Question: I don't know what this effect is called, but this image will most defiantly ring a bell for you.

Can you see the tasks (the last item in the menu)? when you scrollup and the menu elements go down, they look like they are fading into the main div.
well, that screenshot is of what I have done so far using:
'''
#mainMenu #menuList {
width: inherit;
min-width: 218px;
margin: 65px 0 46px 0;
position: absolute;
top: 0; left: 0; bottom: 0;
overflow-y: auto;
overflow-x: hidden;
text-align: left;
}
#mainMenu #menuList:before {
content: "";
width: inherit;
height: 40px;
position: fixed; top: 60px;
background: rgba(19,28,38,1);
background: -moz-linear-gradient(top, rgba(19,28,38,1) 0%, rgba(19,28,38,1) 5%, rgba(19,28,38,0) 100%);
background: -webkit-gradient(left top, left bottom, color-stop(0%, rgba(19,28,38,1)), color-stop(5%, rgba(19,28,38,1)), color-stop(100%, rgba(19,28,38,0)));
background: -webkit-linear-gradient(top, rgba(19,28,38,1) 0%, rgba(19,28,38,1) 5%, rgba(19,28,38,0) 100%);
background: -o-linear-gradient(top, rgba(19,28,38,1) 0%, rgba(19,28,38,1) 5%, rgba(19,28,38,0) 100%);
background: -ms-linear-gradient(top, rgba(19,28,38,1) 0%, rgba(19,28,38,1) 5%, rgba(19,28,38,0) 100%);
background: linear-gradient(to bottom, rgba(19,28,38,1) 0%, rgba(19,28,38,1) 5%, rgba(19,28,38,0) 100%);
filter: progid:DXImageTransform.Microsoft.gradient( startColorstr='#131c26', endColorstr='#131c26', GradientType=0 );
}
#mainMenu #menuList:after {
content: "";
width: inherit;
height: 40px;
position: fixed; bottom: 45px;
background: rgba(19,28,38,0);
background: -moz-linear-gradient(top, rgba(19,28,38,0) 0%, rgba(19,28,38,1) 95%, rgba(19,28,38,1) 100%);
background: -webkit-gradient(left top, left bottom, color-stop(0%, rgba(19,28,38,0)), color-stop(95%, rgba(19,28,38,1)), color-stop(100%, rgba(19,28,38,1)));
background: -webkit-linear-gradient(top, rgba(19,28,38,0) 0%, rgba(19,28,38,1) 95%, rgba(19,28,38,1) 100%);
background: -o-linear-gradient(top, rgba(19,28,38,0) 0%, rgba(19,28,38,1) 95%, rgba(19,28,38,1) 100%);
background: -ms-linear-gradient(top, rgba(19,28,38,0) 0%, rgba(19,28,38,1) 95%, rgba(19,28,38,1) 100%);
background: linear-gradient(to bottom, rgba(19,28,38,0) 0%, rgba(19,28,38,1) 95%, rgba(19,28,38,1) 100%);
filter: progid:DXImageTransform.Microsoft.gradient( startColorstr='#131c26', endColorstr='#131c26', GradientType=0 );
}
#mainMenu #menuList a {
color: #596B80;
display: block;
padding: 8px 15px;
}
#mainMenu #menuList a:hover {
color: #B3C3D5;
}
#mainMenu #menuList a.active,
#mainMenu #menuList a.active:hover {
color: #18BC9A;
}
'''
HTML
'''
<div id="menuList">
<a <?php href('index.php');?>><i class="icon-arrow-left"></i>Dashboard</a>
<a <?php href('members.php');?>><i class="icon-arrow-left"></i>Members</a>
<a <?php href('projects.php');?>><i class="icon-arrow-left"></i>Projects</a>
<a <?php href('tasks.php');?>><i class="icon-arrow-left"></i>Tasks</a>
</div>
'''
The problem now however, as you most likely noticed I am using DIV with gradient and overlaying the div above the Main menu at the very bottom.
So now, I can't click on these buttons! how can I achieve the same results but make the buttons click-able?
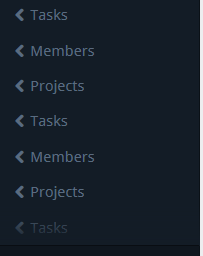
Answer: You need to assign 'pointer-events:none;' to the overlaying div so then it can be clicked through